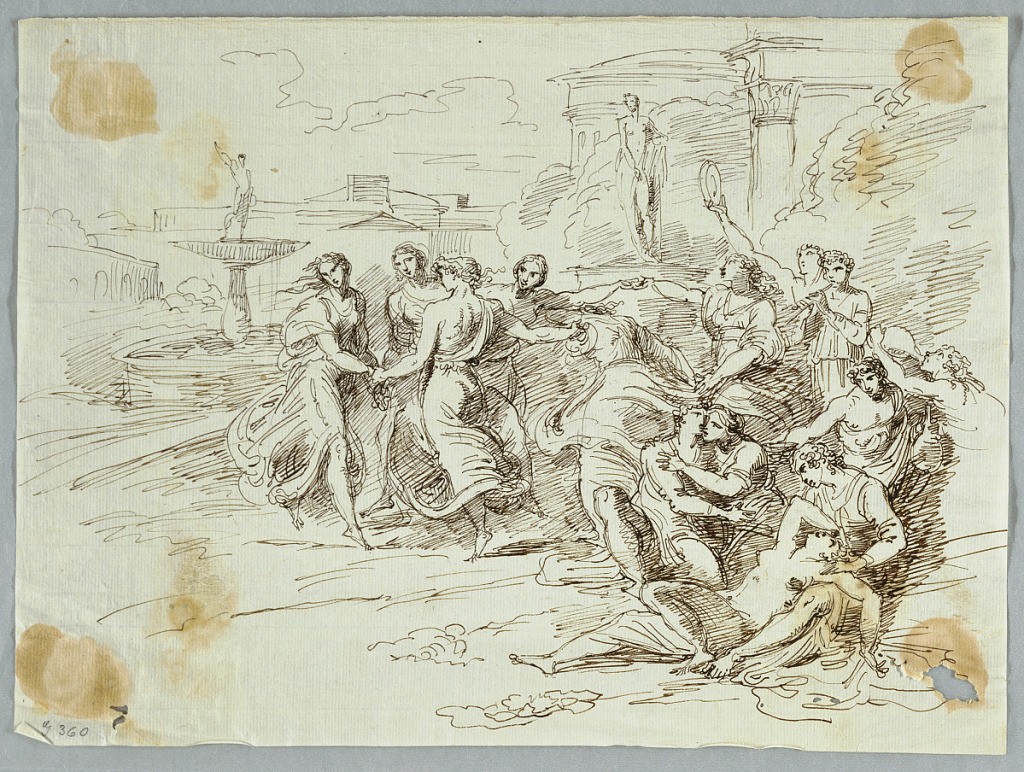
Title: Bacchanalian Scene with Circle of Dancing Figures
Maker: Felice Giani, Italian, 1758–1823
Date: late 18th–early 19th century
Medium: Pen on paper
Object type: Drawing
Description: Classical architecture in background with dancing female figures in center and male and female figures engaged in bacchanalian pursuits on lower right corner.